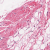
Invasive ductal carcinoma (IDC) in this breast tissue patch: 0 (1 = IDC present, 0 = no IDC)